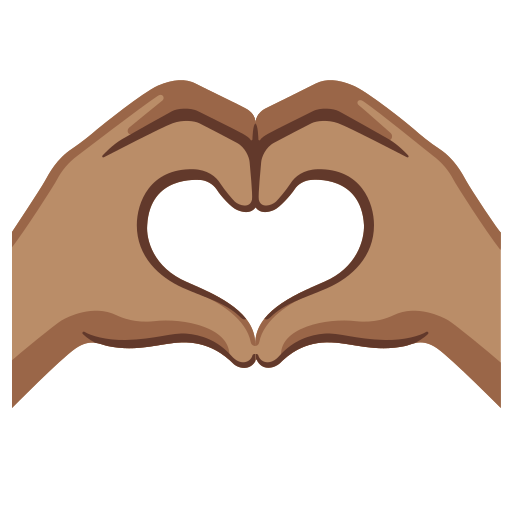
Emoji: 🫶🏽